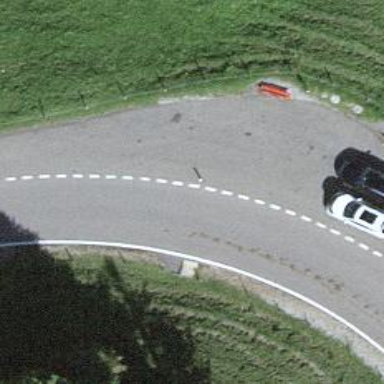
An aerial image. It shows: Passing place on the road.